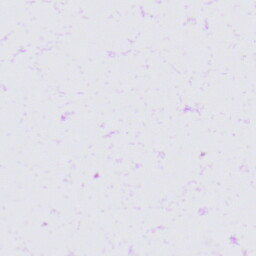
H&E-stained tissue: Skin